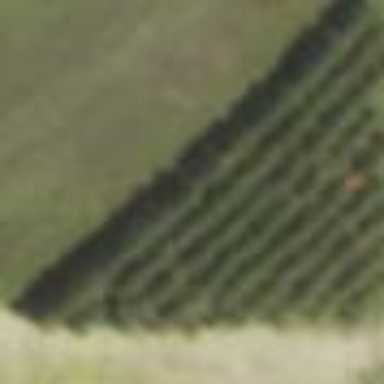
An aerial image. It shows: Plant nursery specializing in growing Christmas trees.